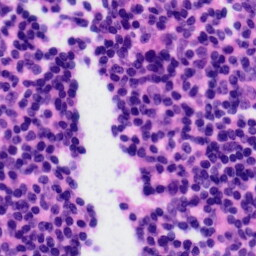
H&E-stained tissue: Tonsil